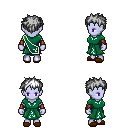
a pixel art fantasy rpg character, female body template, dark elf, purple skin, sash dress, white pants, white bedhead hairstyle, cloth bracers, brown slippers, four views (front, back, left, right), 2x2 character sprite sheet, small pixel art, hard edges, no anti-aliasing